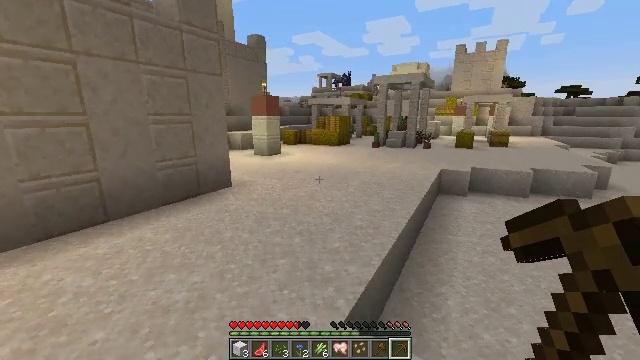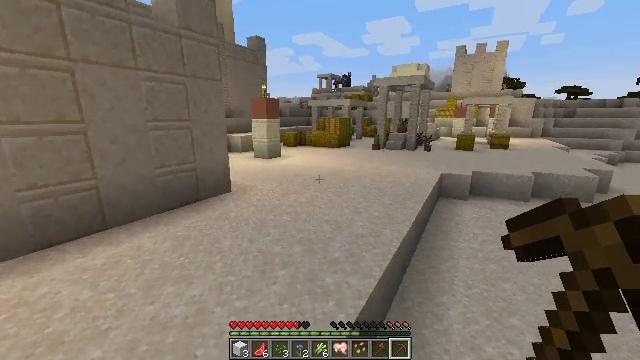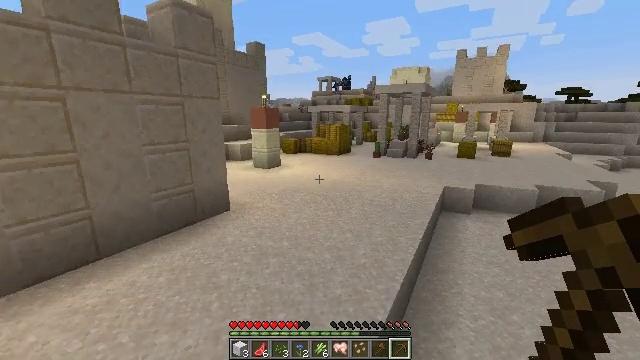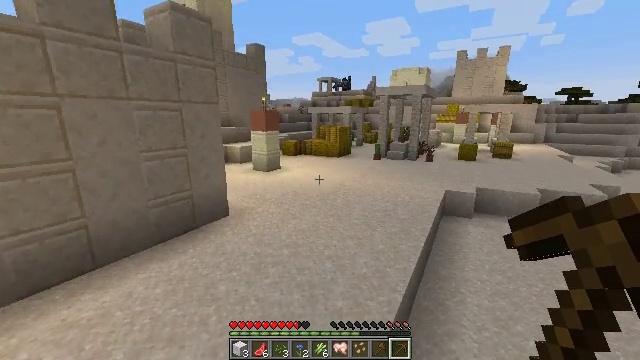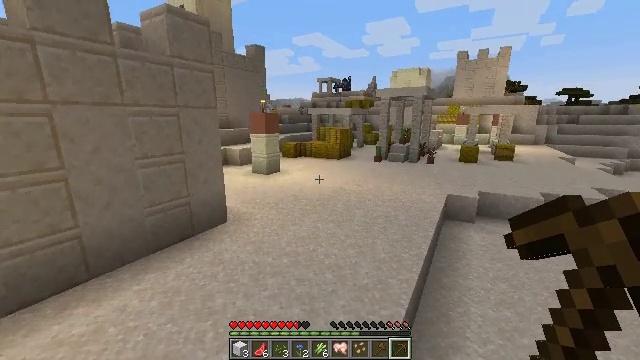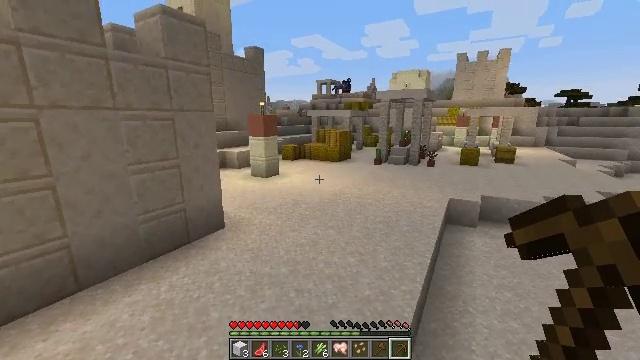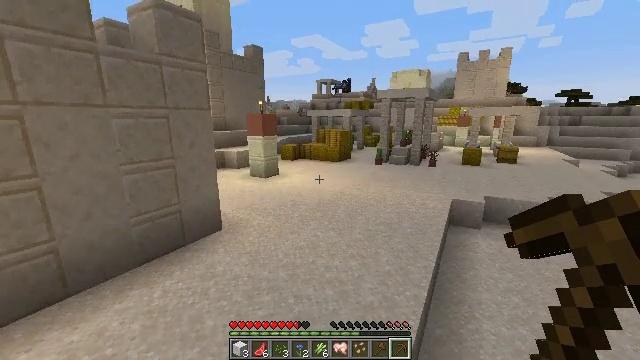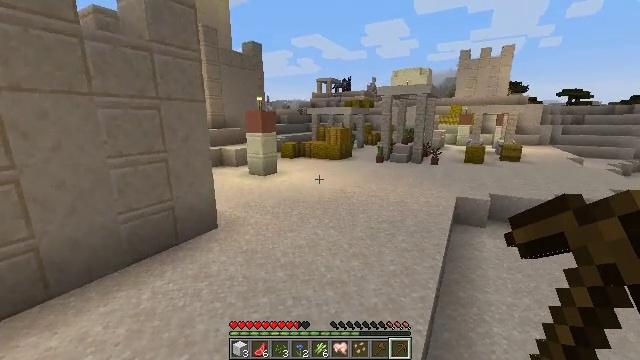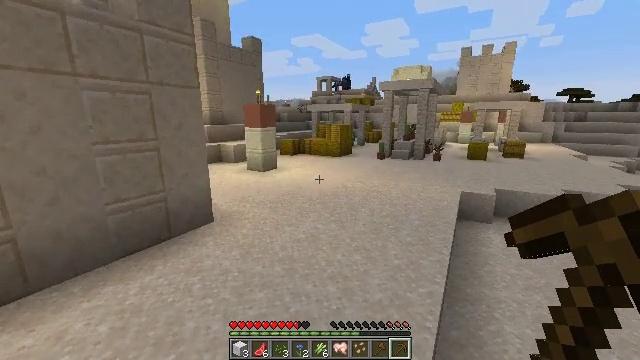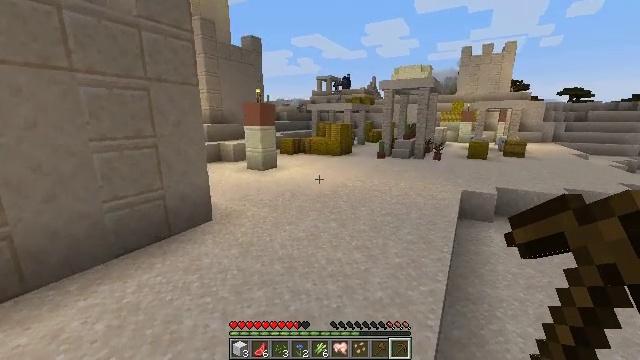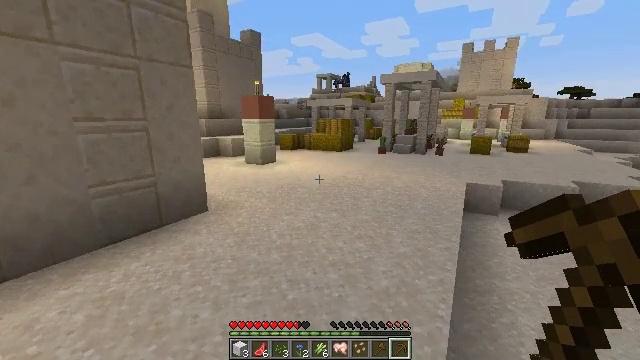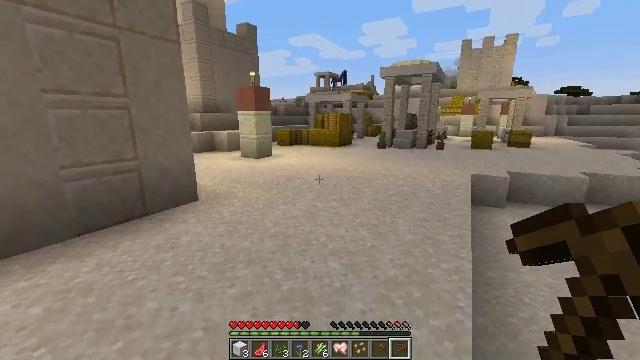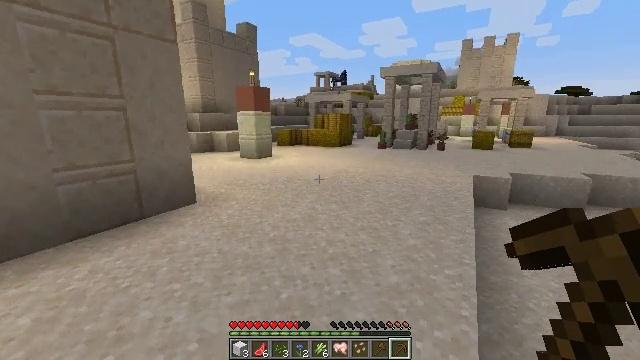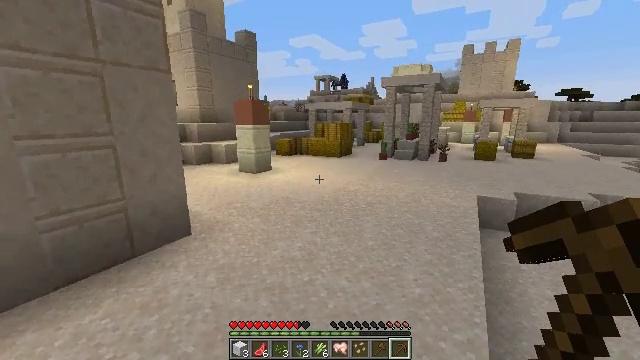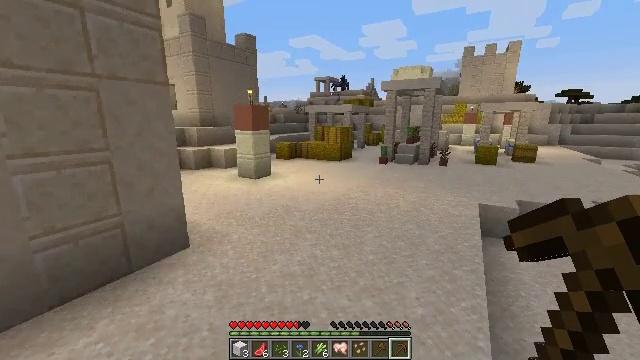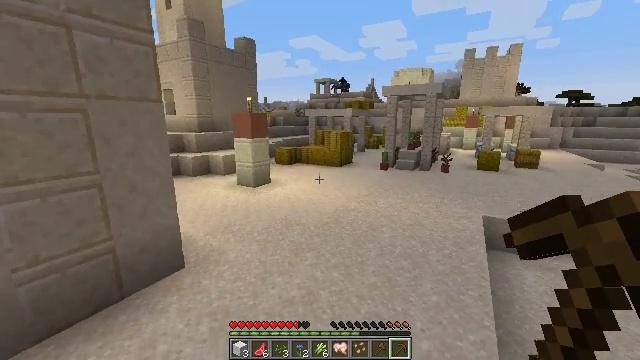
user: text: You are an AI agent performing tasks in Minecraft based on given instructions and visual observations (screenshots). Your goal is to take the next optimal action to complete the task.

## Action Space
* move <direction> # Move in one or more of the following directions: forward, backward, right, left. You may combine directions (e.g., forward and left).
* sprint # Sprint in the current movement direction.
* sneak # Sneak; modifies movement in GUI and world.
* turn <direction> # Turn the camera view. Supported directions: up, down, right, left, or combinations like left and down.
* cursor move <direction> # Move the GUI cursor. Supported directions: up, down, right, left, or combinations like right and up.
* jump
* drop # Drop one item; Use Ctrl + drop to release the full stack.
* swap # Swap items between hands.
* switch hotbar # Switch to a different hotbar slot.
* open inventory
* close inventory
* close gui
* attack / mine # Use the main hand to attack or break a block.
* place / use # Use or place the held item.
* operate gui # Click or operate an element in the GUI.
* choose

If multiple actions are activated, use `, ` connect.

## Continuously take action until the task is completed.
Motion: motion action
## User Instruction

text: Collect a hay block for crafting.
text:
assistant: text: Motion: move forward, sprint, jump
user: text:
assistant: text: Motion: move forward, sprint, jump
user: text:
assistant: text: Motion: move forward, sprint, jump
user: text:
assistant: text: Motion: move forward, jump
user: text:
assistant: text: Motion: move forward, jump
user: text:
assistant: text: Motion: move forward, jump
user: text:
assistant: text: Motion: move forward, jump
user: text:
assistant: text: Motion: move forward, jump
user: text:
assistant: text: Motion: move forward, jump
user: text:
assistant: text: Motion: move forward, jump
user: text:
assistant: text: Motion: move forward, sprint, jump
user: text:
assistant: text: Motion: move forward, sprint, jump
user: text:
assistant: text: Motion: move forward, sprint, jump
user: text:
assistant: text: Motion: move forward, sprint, jump
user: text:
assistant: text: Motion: move forward, jump
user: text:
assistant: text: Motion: move forward, jump
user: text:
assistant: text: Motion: move forward, jump
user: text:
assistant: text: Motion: move forward, jump
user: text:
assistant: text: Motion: move forward, jump
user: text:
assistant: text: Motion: move forward, jump
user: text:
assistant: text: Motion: move forward, jump
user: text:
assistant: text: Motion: move forward, sprint, jump
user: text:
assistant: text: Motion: move forward, sprint, jump
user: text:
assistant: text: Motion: move forward, sprint, jump
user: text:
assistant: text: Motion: move forward, sprint, jump
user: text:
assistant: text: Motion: move forward, sprint, jump
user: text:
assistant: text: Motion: move forward, jump
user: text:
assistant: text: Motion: move forward, jump
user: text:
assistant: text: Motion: move forward, jump
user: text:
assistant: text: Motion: move forward, jump